Interaction volume radius: 5 \u00c5
Interaction volume height: 10 \u00c5
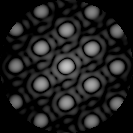
Disorder parameter: 0.03648